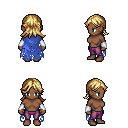
a pixel art fantasy rpg character, female body template, human, dark skin, blue tattered cape, magenta pants, blonde loose hair, white cloth bracers, four views (front, back, left, right), 2x2 character sprite sheet, small pixel art, hard edges, no anti-aliasing